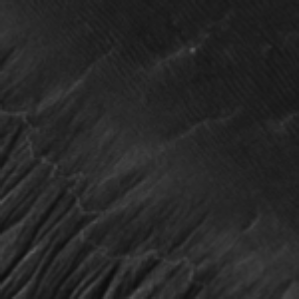
Label: frost